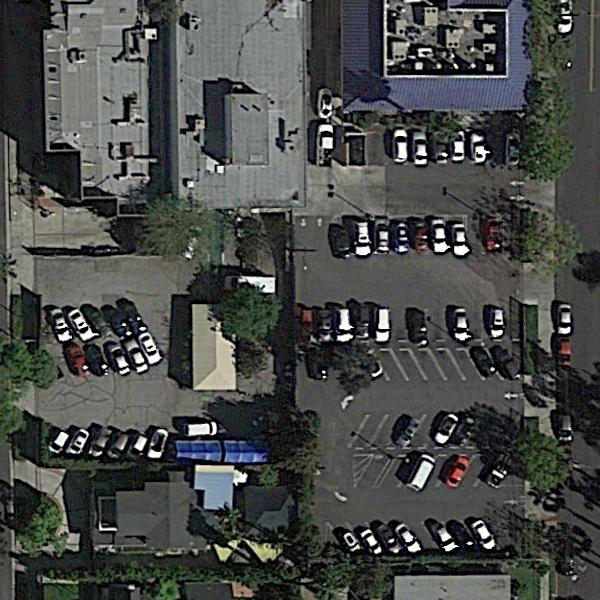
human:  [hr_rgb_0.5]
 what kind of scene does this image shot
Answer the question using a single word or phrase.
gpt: parking lot